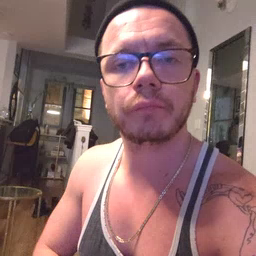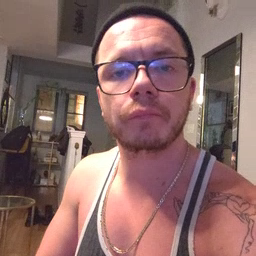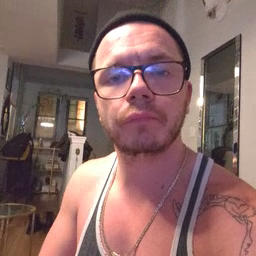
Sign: up